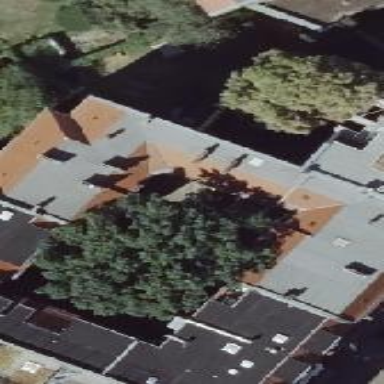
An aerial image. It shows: Building with apartments featuring unique double saltbox roof shape.